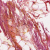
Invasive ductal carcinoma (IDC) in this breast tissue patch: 0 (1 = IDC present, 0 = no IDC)